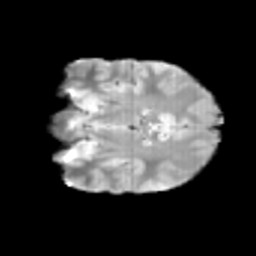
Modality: T2w
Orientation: coronal
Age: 12
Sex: male
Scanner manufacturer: siemens
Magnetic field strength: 3 T
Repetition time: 3.8 s
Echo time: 0.07 s